Interaction volume radius: 10 \u00c5
Interaction volume height: 30 \u00c5
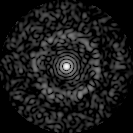
Disorder parameter: 0.8305